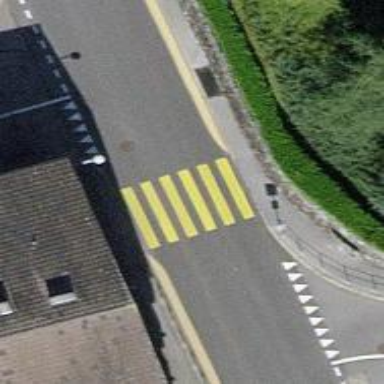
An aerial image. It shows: Zebra crossing on the road.